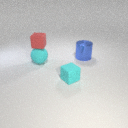
small cyan rubber cube in front of large blue metal cylinder